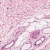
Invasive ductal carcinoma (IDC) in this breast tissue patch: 0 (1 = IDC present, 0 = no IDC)